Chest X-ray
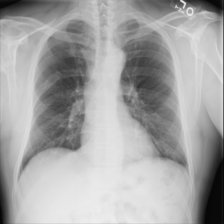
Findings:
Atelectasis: negative
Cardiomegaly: negative
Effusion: negative
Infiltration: negative
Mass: negative
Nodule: negative
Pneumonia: negative
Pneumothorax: negative
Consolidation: negative
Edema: negative
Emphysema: negative
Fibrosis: negative
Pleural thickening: negative
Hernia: negative